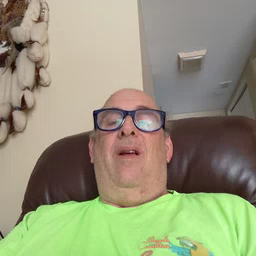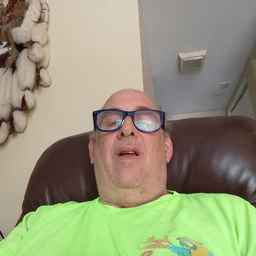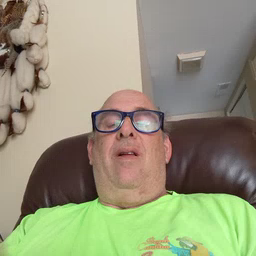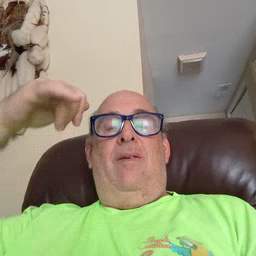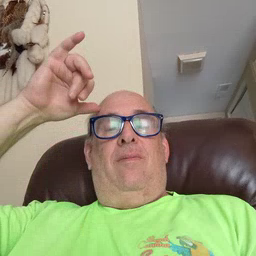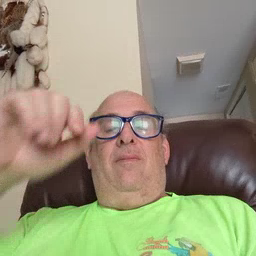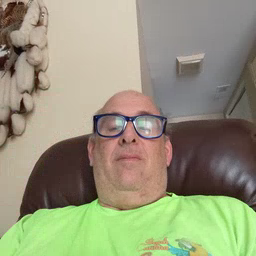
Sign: cow